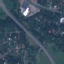
Land use / land cover class: Highway